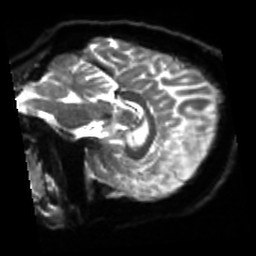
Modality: sbref
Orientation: sagittal
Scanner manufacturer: siemens
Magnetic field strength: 3 T
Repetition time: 4 s
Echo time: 0.0594 s